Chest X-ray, PA view. Patient: 47 years old, sex F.
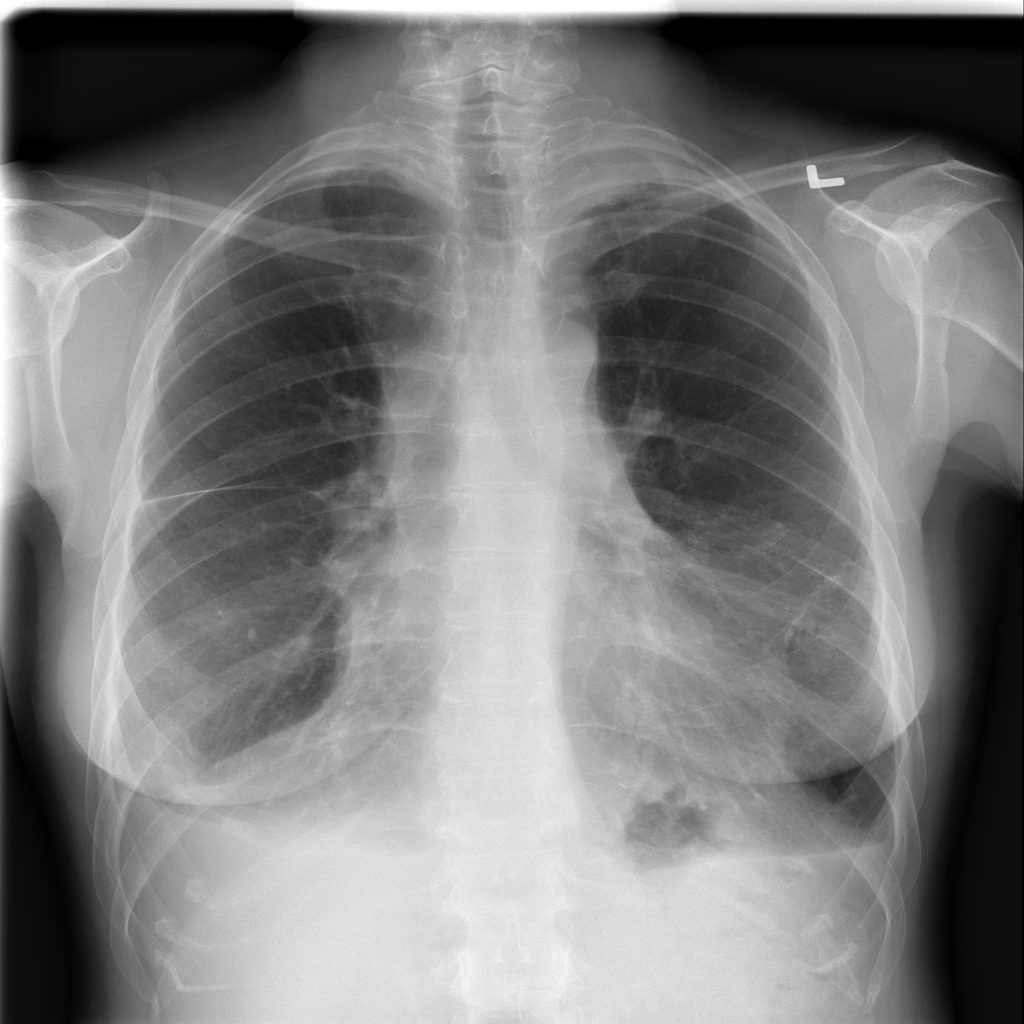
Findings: No Finding